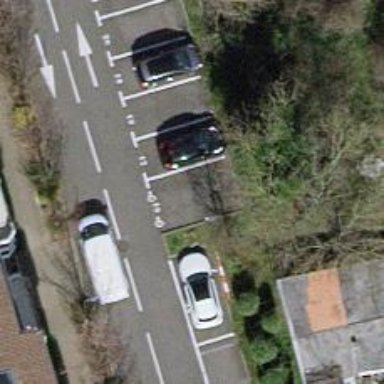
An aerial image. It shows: Designated parking space for disabled individuals.